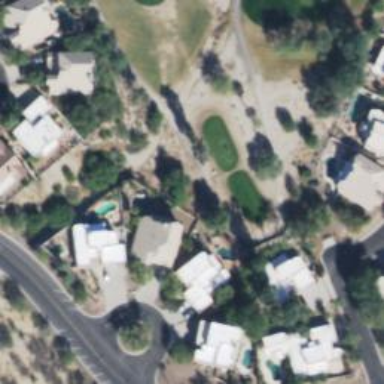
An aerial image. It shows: Golf tee.